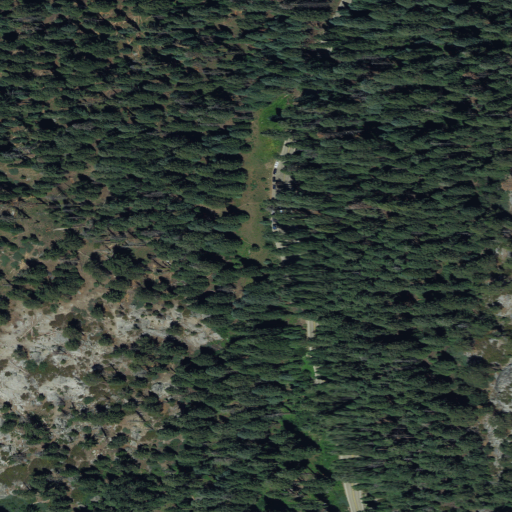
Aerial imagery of gap in California named Little Baldy Saddle containing evergreen forest, open development, grassland, shrub, and low intensity development